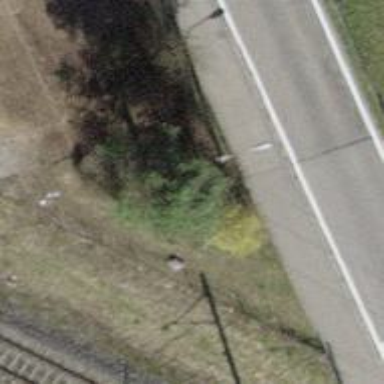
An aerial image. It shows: Power pole.